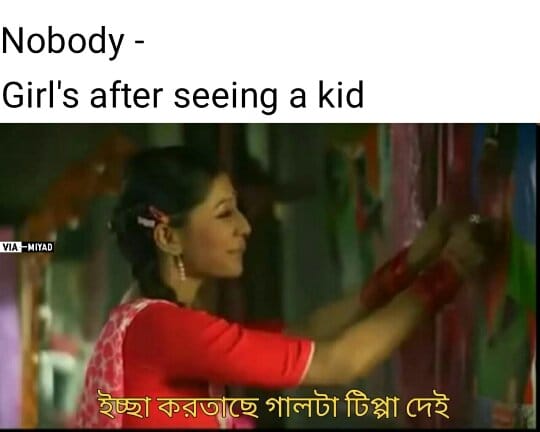
Caption: Nobody - Girl's after seeing a kid    ইচ্ছা করতাছে গালটা টিপ্পা দেই
Label: non-hate